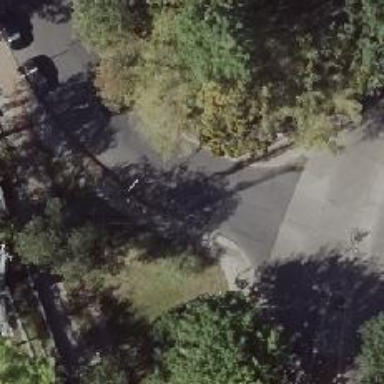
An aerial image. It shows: Residential road with asphalt surface. There is separate sidewalk and designated cycle track.